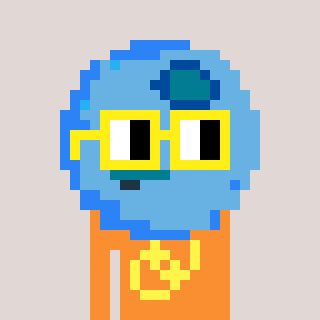
a pixel art character with square yellow glasses, a blueberry-shaped head and a orange-colored body on a warm background